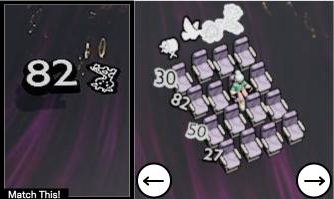
Task: seats
Answer: no